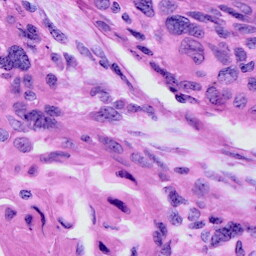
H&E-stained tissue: Cervix